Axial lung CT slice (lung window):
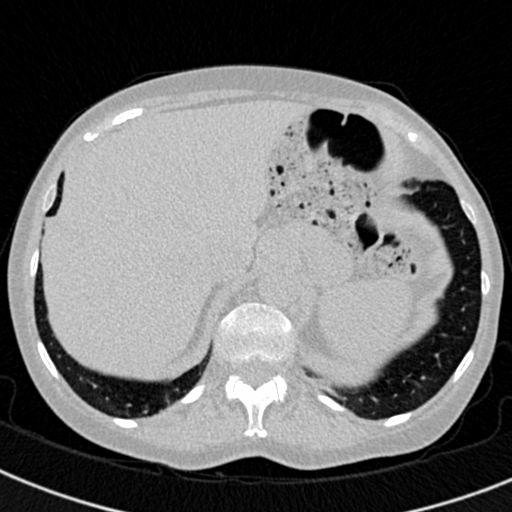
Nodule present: no